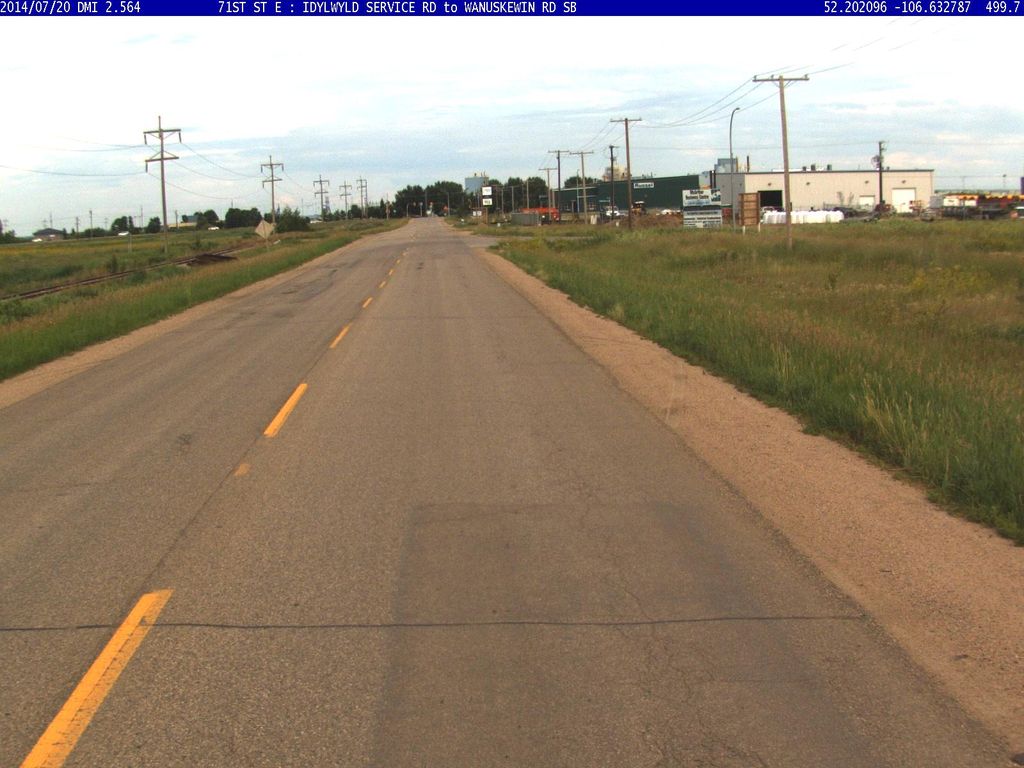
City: saskatoon